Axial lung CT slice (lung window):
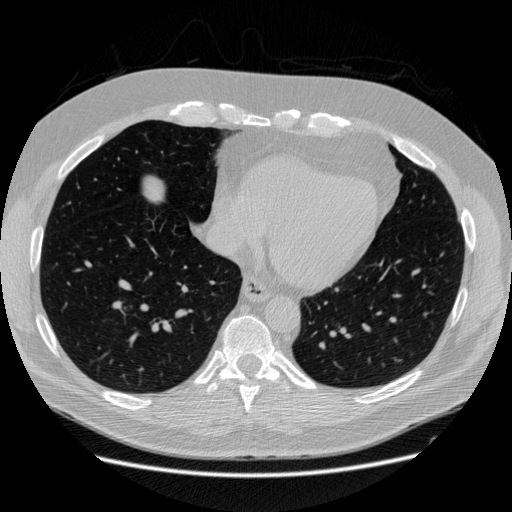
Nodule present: no